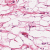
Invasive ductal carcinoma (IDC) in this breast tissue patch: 0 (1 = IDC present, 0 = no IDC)